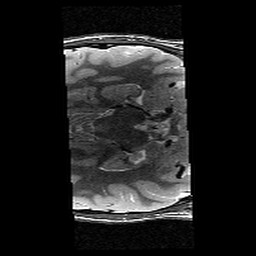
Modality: T2w
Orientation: axial
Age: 13
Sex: male
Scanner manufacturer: siemens
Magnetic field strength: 3 T
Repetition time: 9.23 s
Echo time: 0.067 s